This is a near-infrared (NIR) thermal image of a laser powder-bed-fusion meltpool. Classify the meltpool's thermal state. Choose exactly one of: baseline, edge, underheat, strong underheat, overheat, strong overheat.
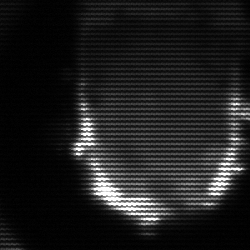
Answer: baseline